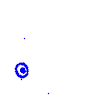
Particle: kaon